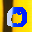
Label: 0